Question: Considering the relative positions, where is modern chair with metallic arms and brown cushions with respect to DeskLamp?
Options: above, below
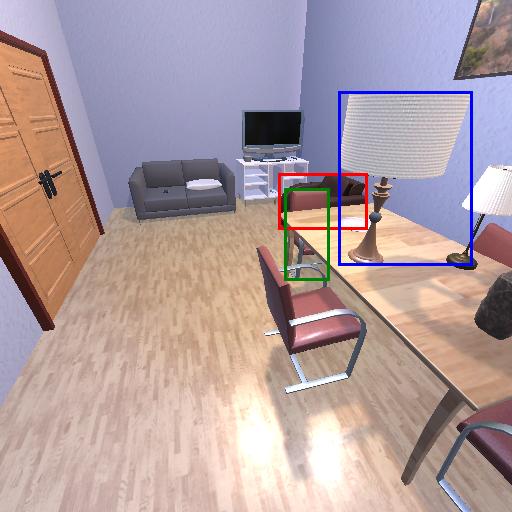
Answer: above